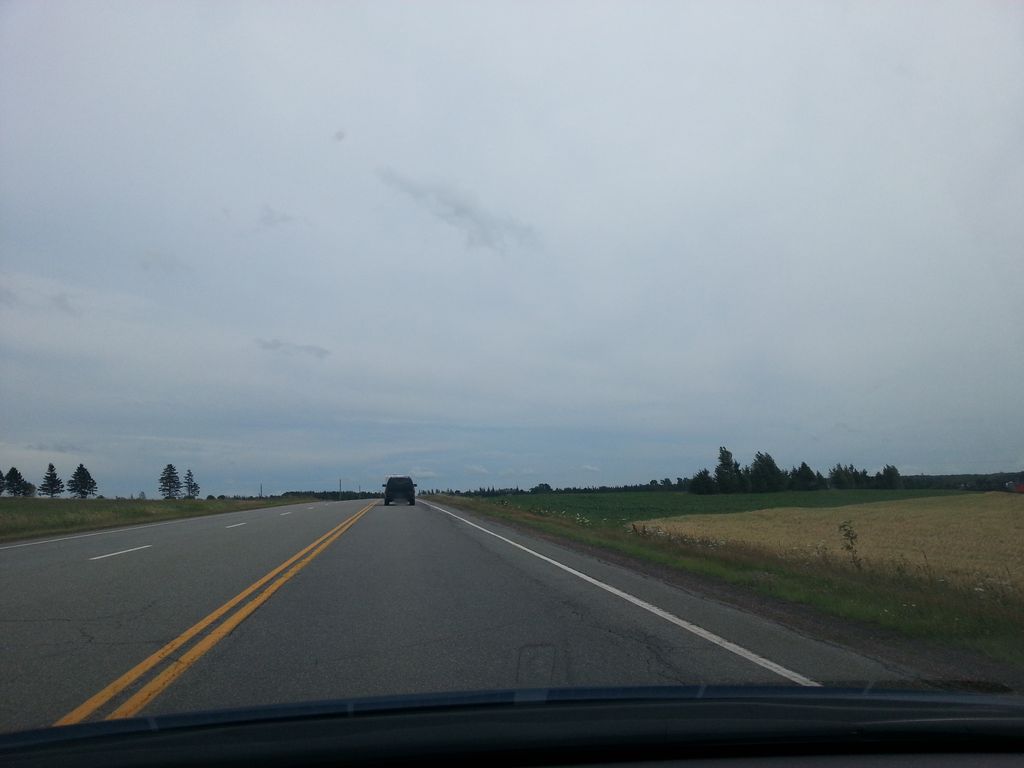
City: charlottetown